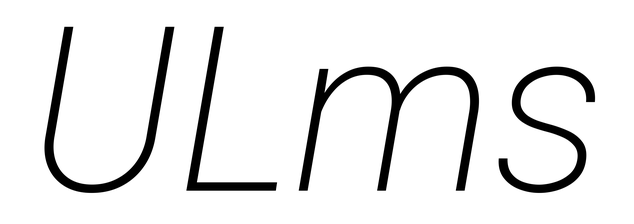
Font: Roboto-Italic_ExtraLight_Italic